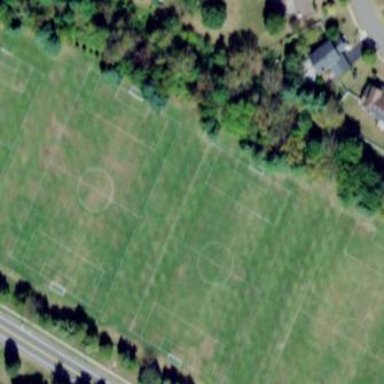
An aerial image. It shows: Recreation ground.